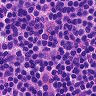
Metastatic tissue present: no